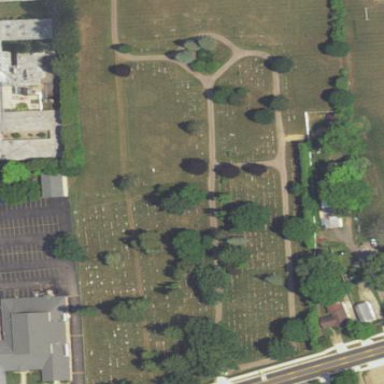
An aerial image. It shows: Cemetery.